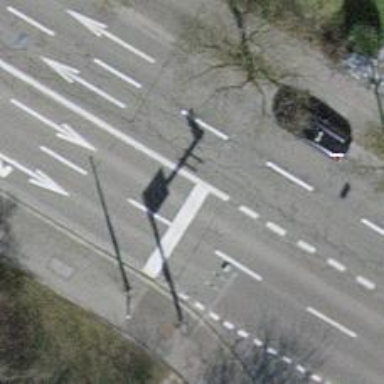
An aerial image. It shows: Road with traffic signals.